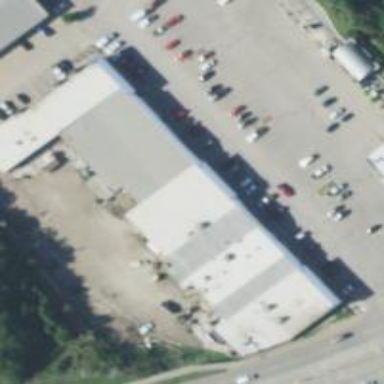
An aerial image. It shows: Veterinary facility.